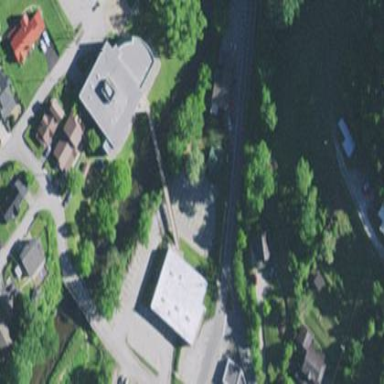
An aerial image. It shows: Parking area.